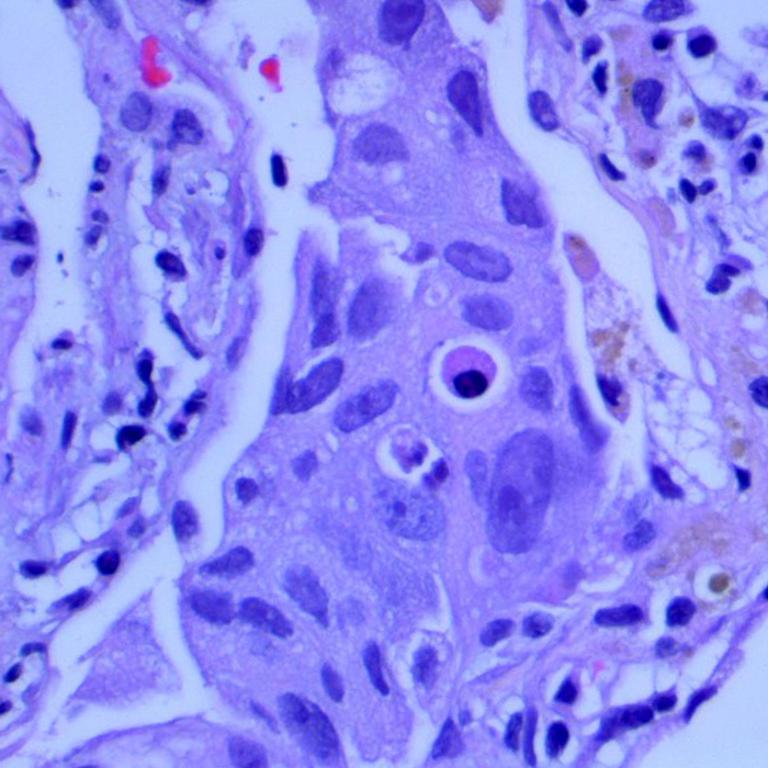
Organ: lung
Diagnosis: adenocarcinomas